Question: I deleted local version of module but when I compile it gradle outputs this error :
'''
Failed to complete gradle execution
Already disposed: Module: 'twoWayView'
'''

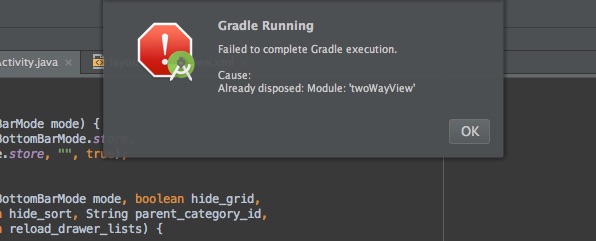
Answer: First off check if the module is gone gone from of your build.gradle files.
Next, if restarting Android Studio doesn't fix things for you, try running a './gradlew clean build'.
If that doesn't work, do this: